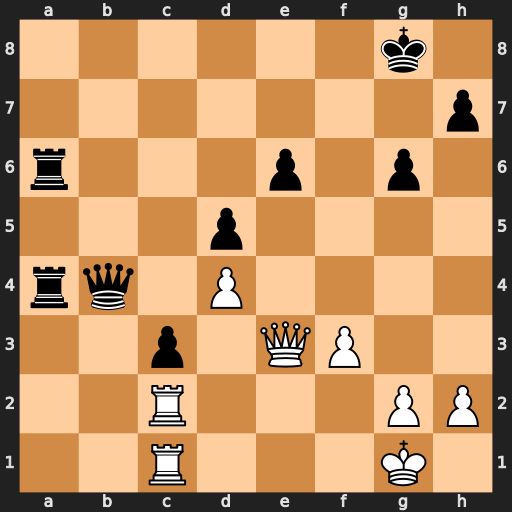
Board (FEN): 6k1/7p/r3p1p1/3p4/rq1P4/2p1QP2/2R3PP/2R3K1
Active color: w
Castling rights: -
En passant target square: -
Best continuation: Rxc3 Ra1 Rc8+